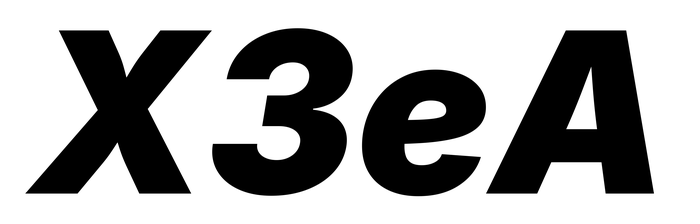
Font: Inter-Italic_Black_Italic